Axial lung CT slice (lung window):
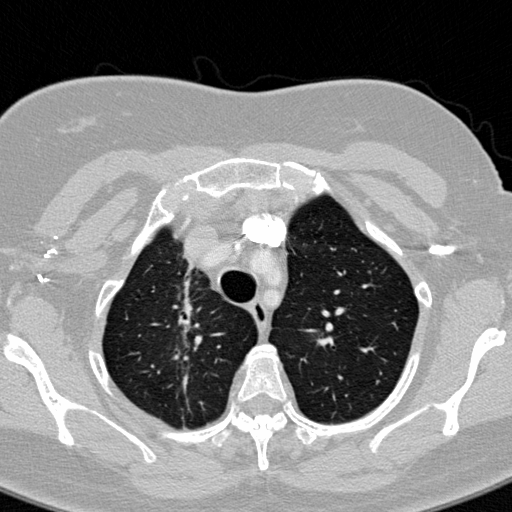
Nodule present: no